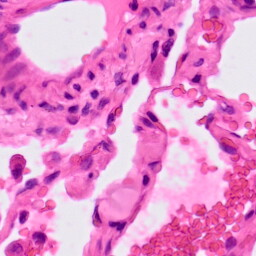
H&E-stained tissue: Lung